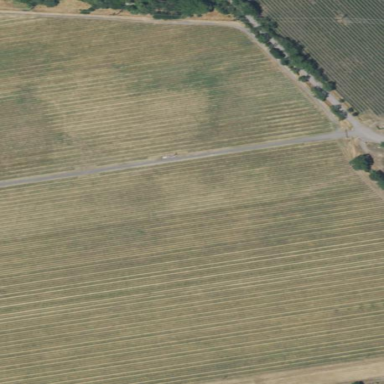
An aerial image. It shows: Vineyard growing grapes.